Question: When I paste a long string (ie, more characters than the width of the terminal window), the terminal doesn't autoscroll and put them in multiple lines.
Instead, it basically wraps onto the same line. In other words, it prints until the end of the current line and then starts printing over the existing characters from the beginning of the line...
Here's a screenshot. Notice the characters "789abc..." at the beginning of the line.

I'm on 10.8.3 with Terminal 2.3. $TERM is xterm-256color.
A colleague has the exact same machine setup (though different Terminal colors and probably other configs) and he can get it to scroll.
Any ideas?
Thanks!
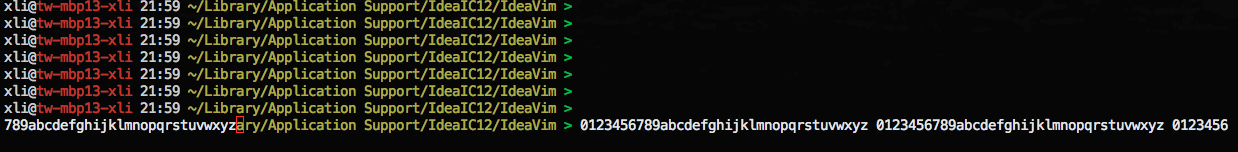
Answer: It sounds like you don't have the nonprinting parts of your PS1 prompt string properly marked. The nonprinting parts (e.g. color change escape sequences) -- and the nonprinting parts -- need to be marked with '\[ ... \]' so that the shell can tell they don't take up space on screen (and hence can tell where to wrap). For example, my prompt string is '\[\e[0;32m\]\h\[\e[m\]:\W \[\e[0;34m\]\u\[\e[m\]$', which parses out as:
- '\[\e[0;32m\]''\[ ... \]'- '\h'- '\[\e[m\]'- ':\W'- '\[\e[0;34m\]'- '\u'- '\[\e[m\]'- '$'